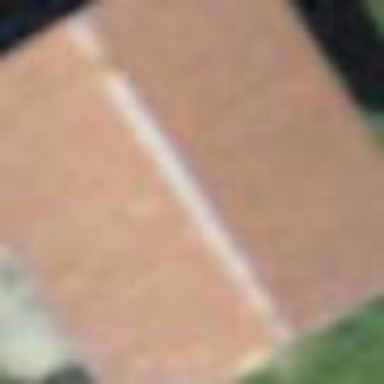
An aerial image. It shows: Barn.